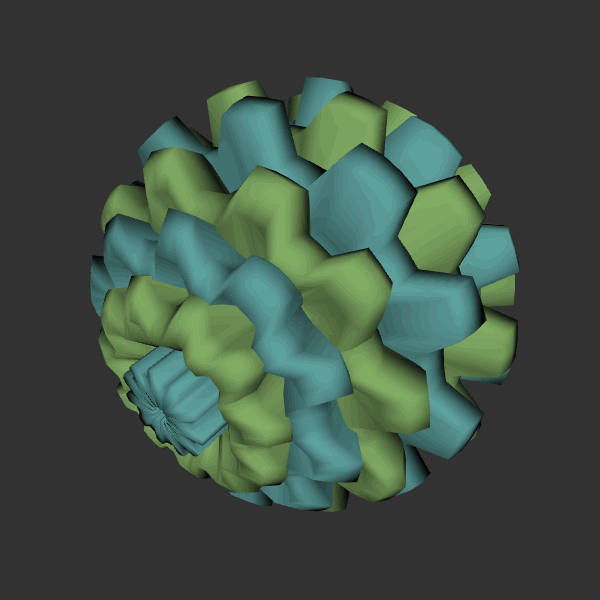
Background: dark